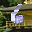
Label: 6